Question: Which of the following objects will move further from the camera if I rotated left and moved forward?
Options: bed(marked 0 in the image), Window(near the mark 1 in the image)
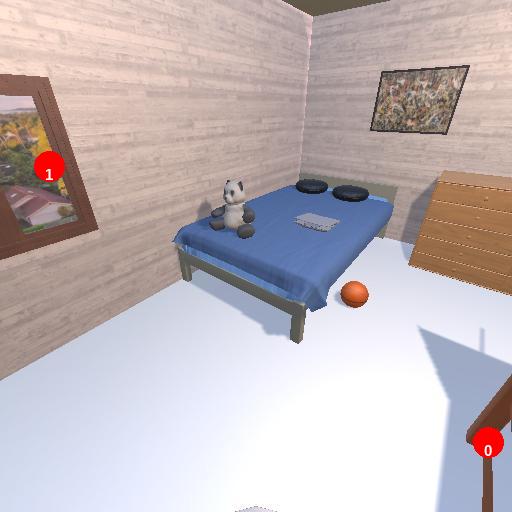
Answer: bed(marked 0 in the image)